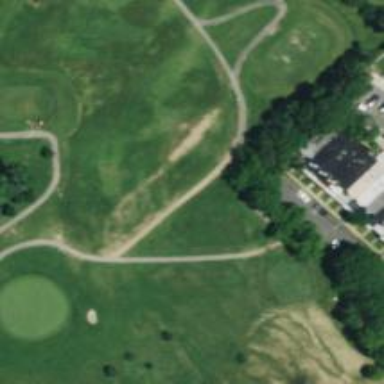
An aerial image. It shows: Path for golf carts.